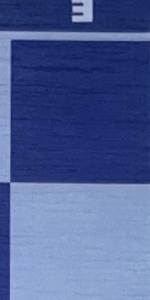
Label: Empty